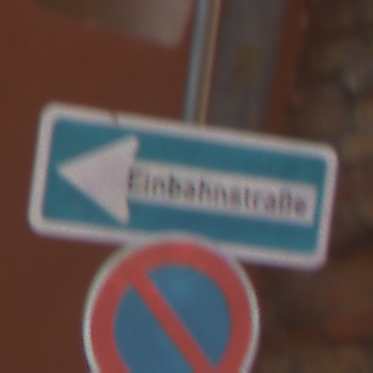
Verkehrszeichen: EinbahnstrasseLinksweisend
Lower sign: EingeschraenktesHalteverbot
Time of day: MorningAfternoon
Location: Outdoor (Urban)
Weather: Clear
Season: NotSpecified
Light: Natural